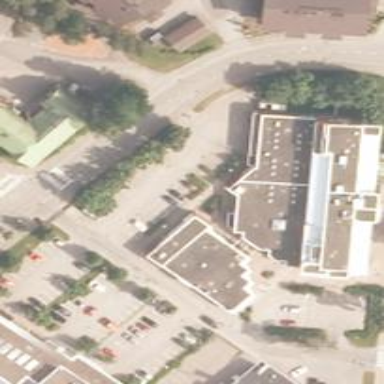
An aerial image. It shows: Fitness centre on leisure land.